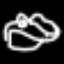
Label: frog